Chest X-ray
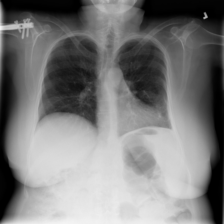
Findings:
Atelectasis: negative
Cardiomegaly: negative
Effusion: negative
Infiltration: negative
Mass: negative
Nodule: negative
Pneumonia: negative
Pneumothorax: positive
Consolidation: negative
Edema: negative
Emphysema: negative
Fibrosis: negative
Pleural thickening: negative
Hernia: negative